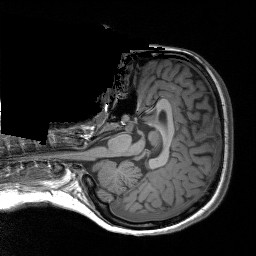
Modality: T1w
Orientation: axial